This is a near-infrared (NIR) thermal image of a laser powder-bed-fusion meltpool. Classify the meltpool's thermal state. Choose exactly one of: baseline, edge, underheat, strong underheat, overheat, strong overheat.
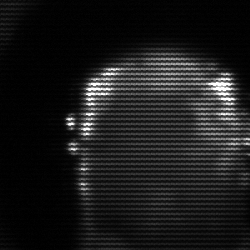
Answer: baseline